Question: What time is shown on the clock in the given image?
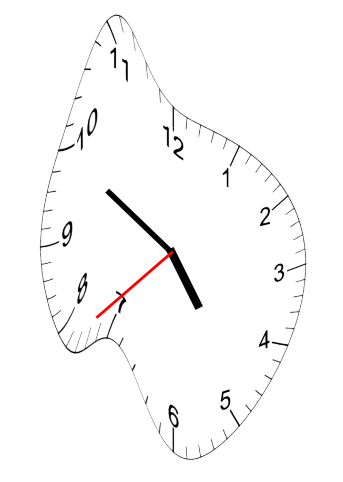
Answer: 04:49:38